Question: When I create a new java project in eclipse, there is a warning saying "documents NO-HEAD" after the project name. I don't know how to solve this. Will this cause any errors in my code?
I tried to uninstall eclipse and reinstall it. However, the warning is still there.
The following image shows the warning.

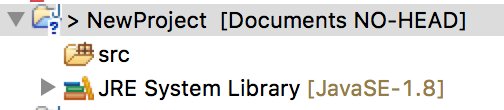
Answer: 'Documents' is a project without any commits. If you commit something, it will change to '[Documents master]', or whatever branch name you use. If you don't want this to be a git project, you can delete the hidden '.git' directory in the project folder.
The message is toally harmless and not something that will affect your code.